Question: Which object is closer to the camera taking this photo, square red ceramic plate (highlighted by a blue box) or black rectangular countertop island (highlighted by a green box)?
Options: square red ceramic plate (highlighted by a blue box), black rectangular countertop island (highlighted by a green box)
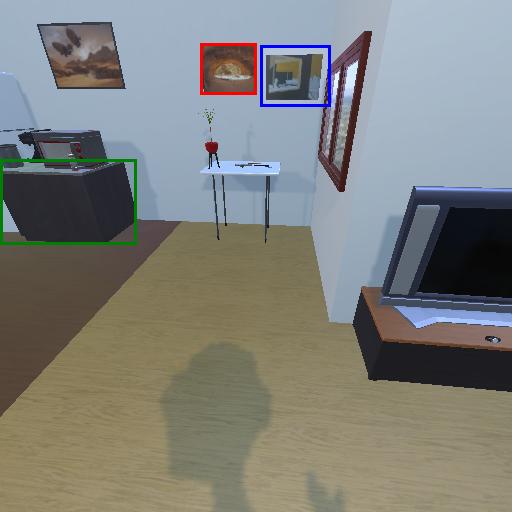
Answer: square red ceramic plate (highlighted by a blue box)